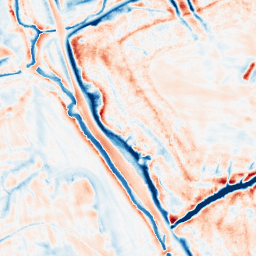
Category: edge_preserving
Decomposition family: bilateral
Decomposition parameters: d: 21
sigma_color: 100
sigma_space: 75
Upsampling method: quadratic
Upsampling parameters: scale: 2
Upsampling scale: 2